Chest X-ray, AP view. Patient: 74 years old, sex M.
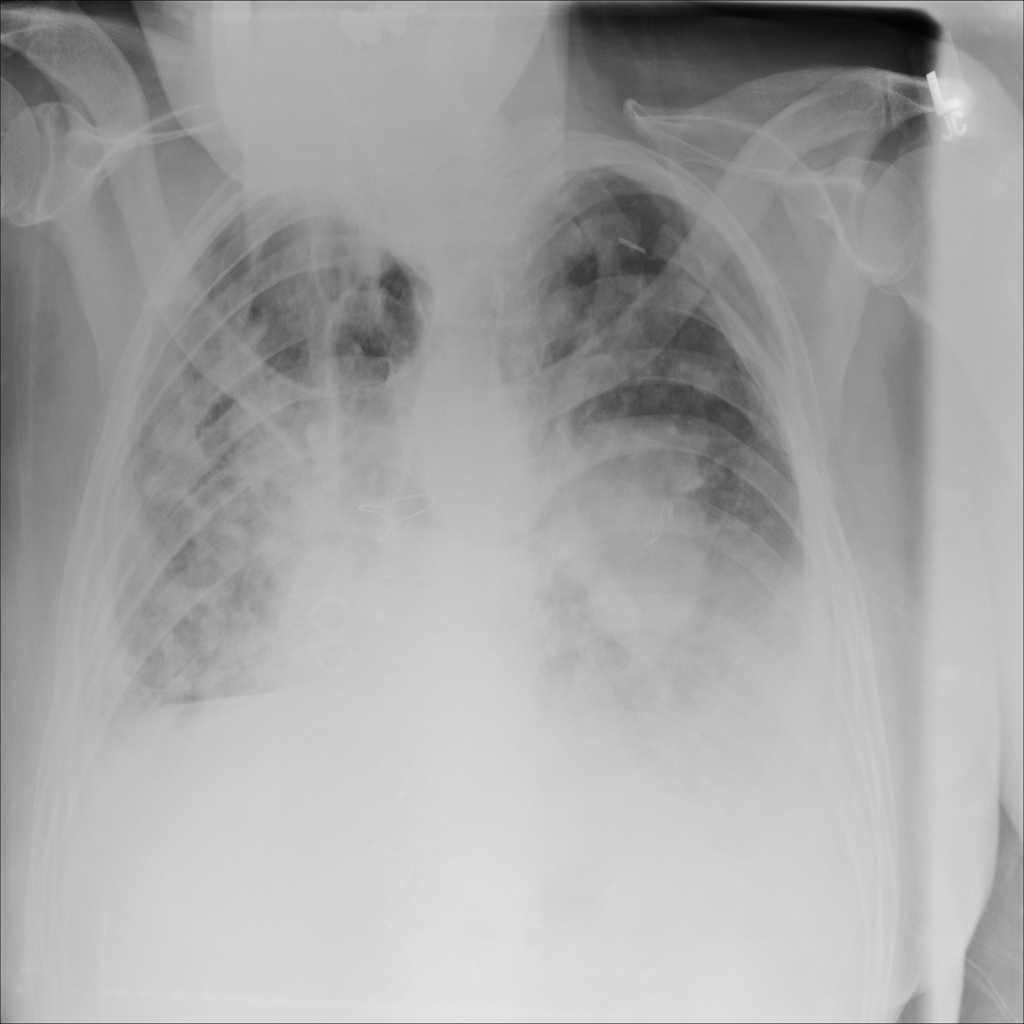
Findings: Effusion, Infiltration, Mass